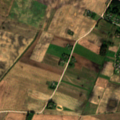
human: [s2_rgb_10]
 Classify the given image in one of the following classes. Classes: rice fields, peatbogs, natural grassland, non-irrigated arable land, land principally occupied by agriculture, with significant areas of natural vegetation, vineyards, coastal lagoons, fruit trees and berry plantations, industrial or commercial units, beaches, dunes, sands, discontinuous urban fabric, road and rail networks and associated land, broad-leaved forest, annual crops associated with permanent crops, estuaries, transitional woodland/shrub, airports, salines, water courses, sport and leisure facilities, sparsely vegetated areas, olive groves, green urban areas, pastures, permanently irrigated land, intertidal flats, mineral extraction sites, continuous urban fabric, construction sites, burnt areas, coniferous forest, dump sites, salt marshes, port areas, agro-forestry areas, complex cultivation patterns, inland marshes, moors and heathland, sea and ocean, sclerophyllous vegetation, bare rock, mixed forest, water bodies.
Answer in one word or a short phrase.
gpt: discontinuous urban fabric, non-irrigated arable land